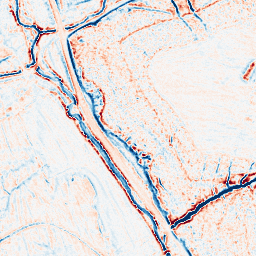
Category: edge_preserving
Decomposition family: bilateral
Decomposition parameters: d: 9
sigma_color: 150
sigma_space: 25
Upsampling method: cubic_catmull_rom
Upsampling parameters: scale: 2
Upsampling scale: 2